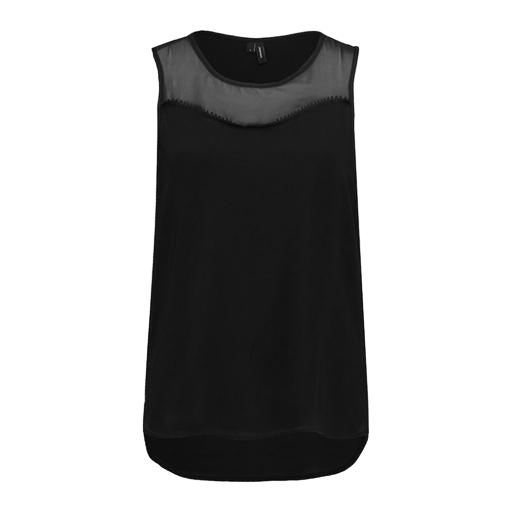
black sheer panel tank top, black sleeveless high-low top only macy, black mesh panel tank top, white background